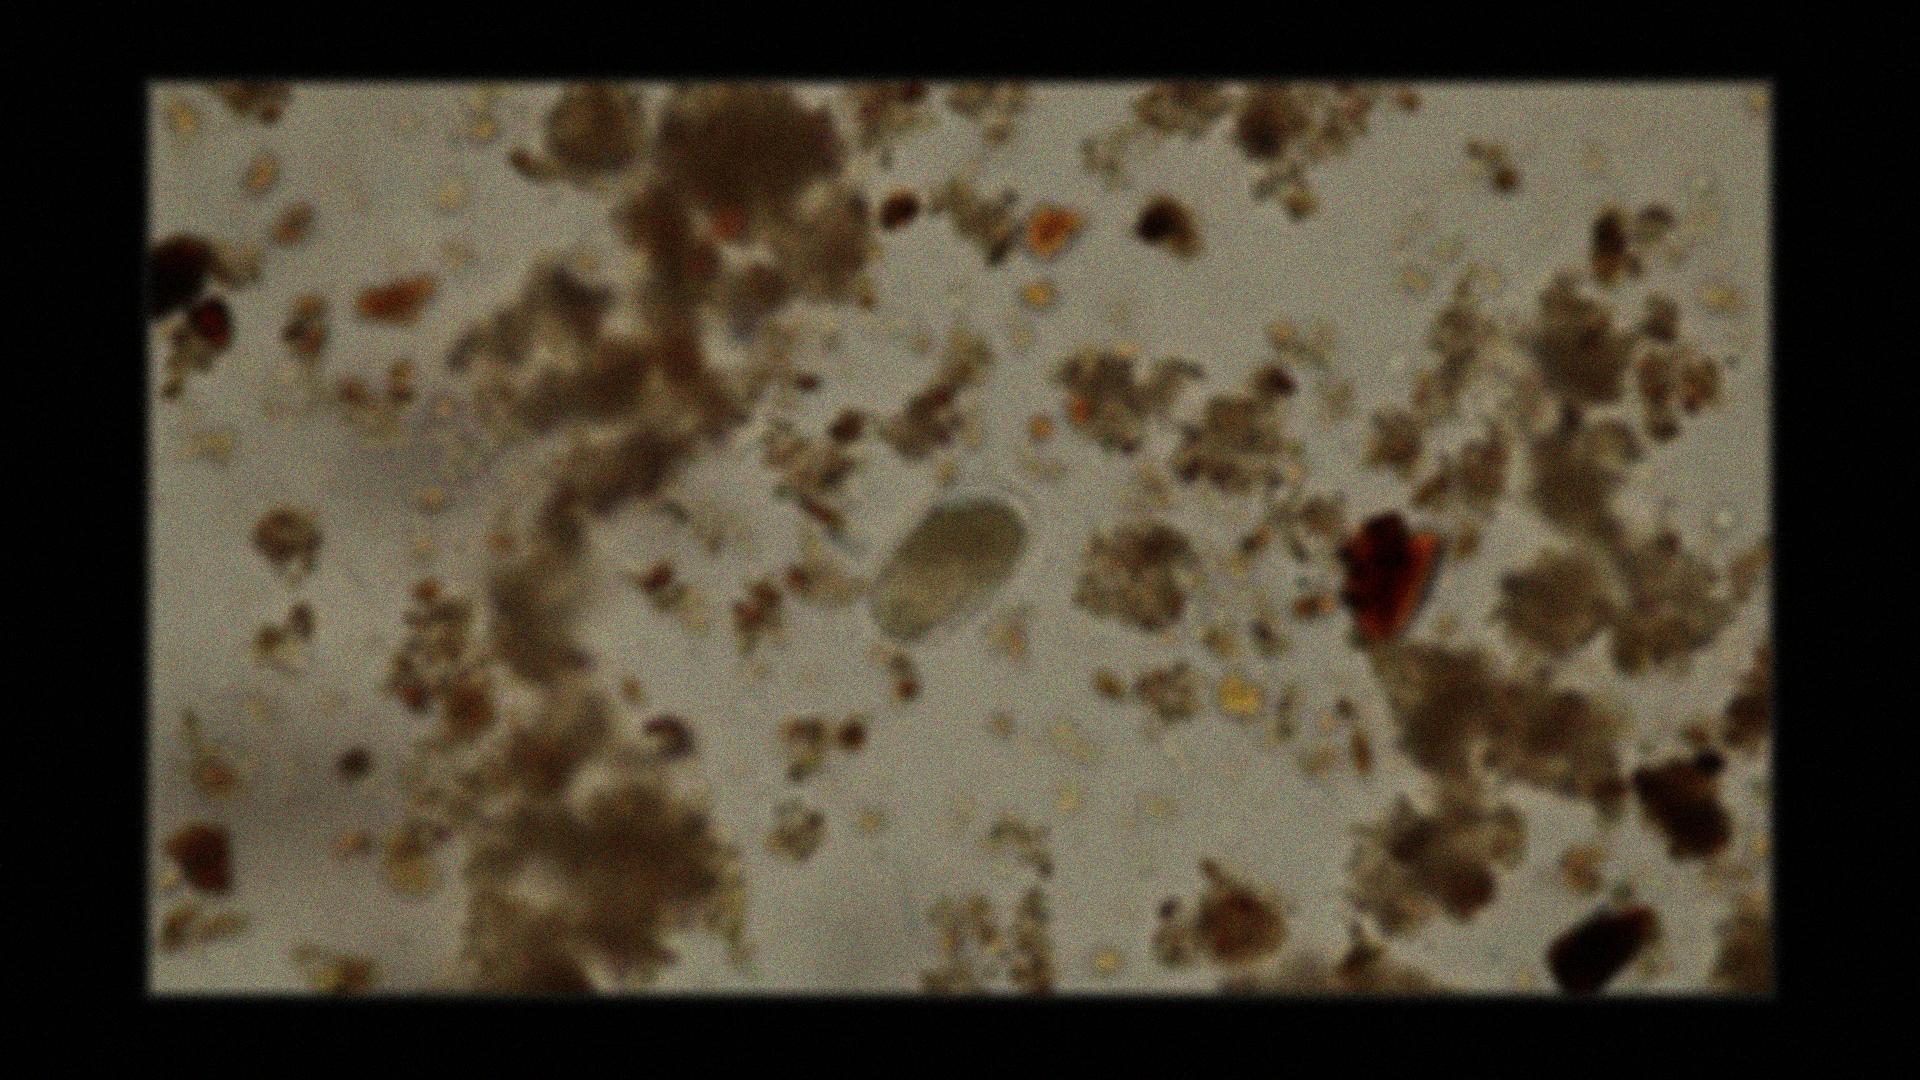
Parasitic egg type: Hookworm egg